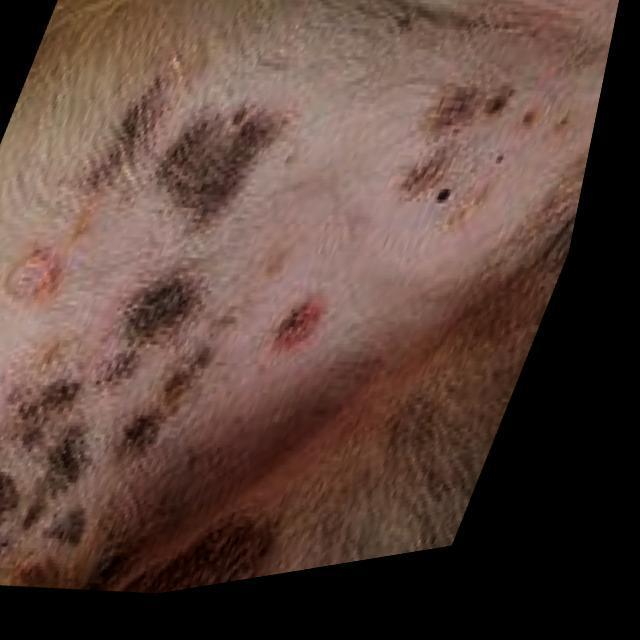
Canine dermatitis — inflammation of the skin presenting with erythema, pruritus, papules, and excoriation. May be allergic, contact, or atopic in origin.